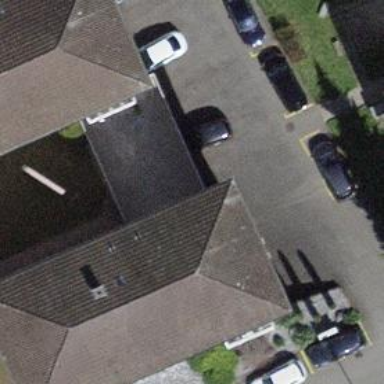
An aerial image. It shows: Building with tile roof.